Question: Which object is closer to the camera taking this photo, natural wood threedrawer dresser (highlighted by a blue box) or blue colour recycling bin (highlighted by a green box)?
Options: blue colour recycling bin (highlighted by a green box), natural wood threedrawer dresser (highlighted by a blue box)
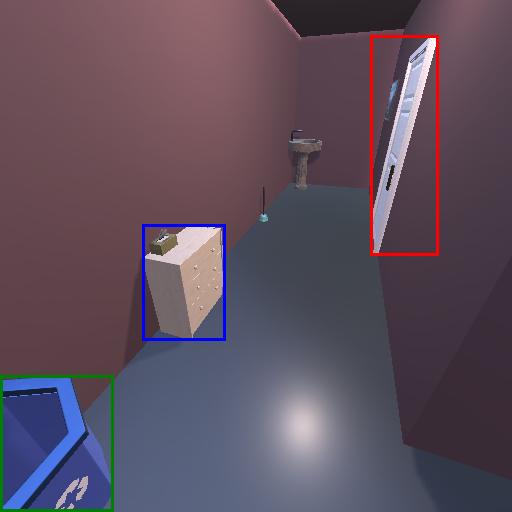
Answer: blue colour recycling bin (highlighted by a green box)